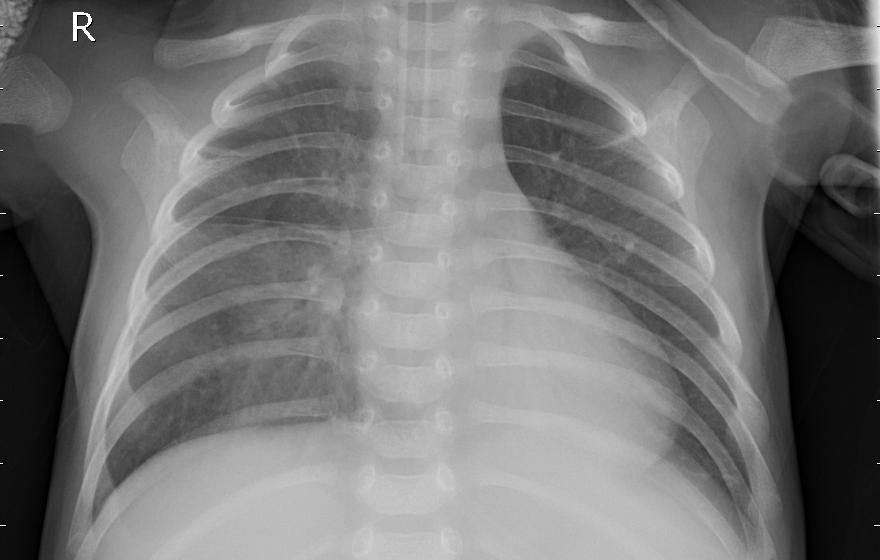
Diagnosis: PNEUMONIA